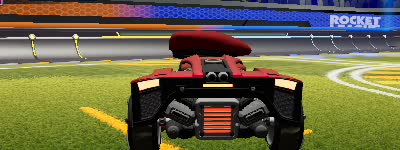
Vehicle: breakout